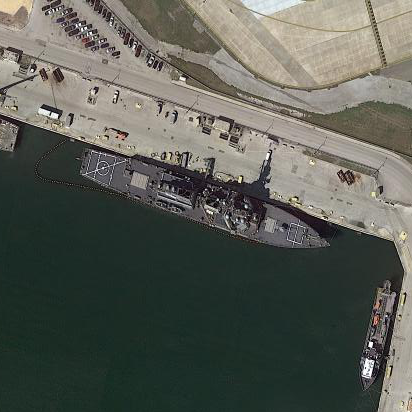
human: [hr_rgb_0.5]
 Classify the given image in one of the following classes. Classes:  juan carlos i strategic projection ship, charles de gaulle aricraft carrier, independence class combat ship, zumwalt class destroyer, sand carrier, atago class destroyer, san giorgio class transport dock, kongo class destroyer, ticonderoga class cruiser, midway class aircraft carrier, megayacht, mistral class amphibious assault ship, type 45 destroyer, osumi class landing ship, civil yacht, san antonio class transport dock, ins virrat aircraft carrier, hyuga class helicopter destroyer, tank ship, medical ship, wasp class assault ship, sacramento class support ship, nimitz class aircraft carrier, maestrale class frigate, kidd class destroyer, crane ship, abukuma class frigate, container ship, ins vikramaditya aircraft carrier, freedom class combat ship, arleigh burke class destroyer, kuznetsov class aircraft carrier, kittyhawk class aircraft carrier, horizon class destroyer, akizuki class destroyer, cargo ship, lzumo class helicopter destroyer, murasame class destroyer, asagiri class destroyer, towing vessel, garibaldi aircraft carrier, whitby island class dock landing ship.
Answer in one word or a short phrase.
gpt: Arleigh Burke class destroyer